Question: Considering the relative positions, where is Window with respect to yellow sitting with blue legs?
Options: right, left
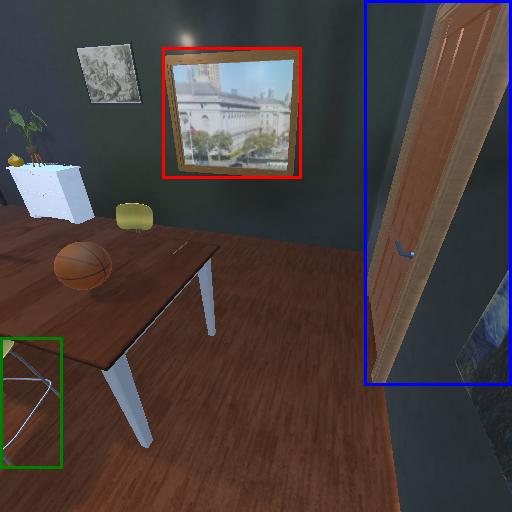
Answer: right